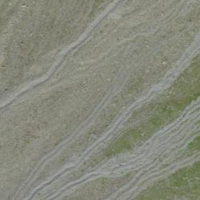
EUNIS habitat code: 31
Species observed at this site:
Androsace alpina